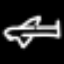
Label: airplane